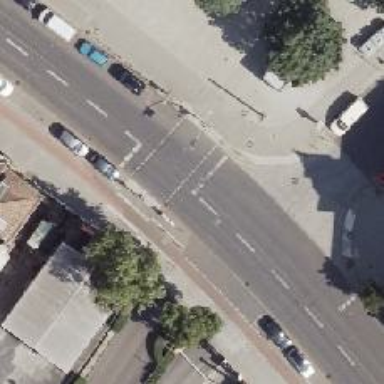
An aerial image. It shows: Road with traffic signals.